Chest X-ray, AP view. Patient: 16 years old, sex M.
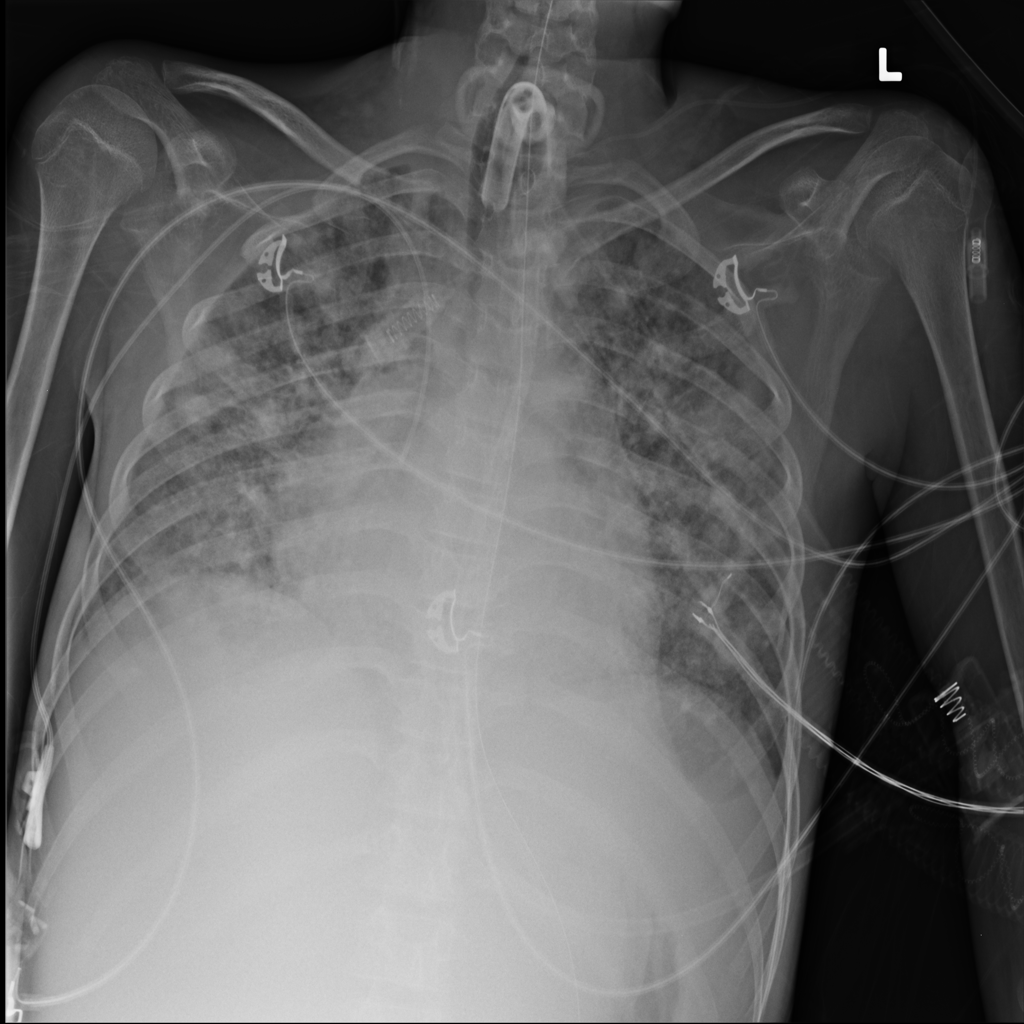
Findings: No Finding